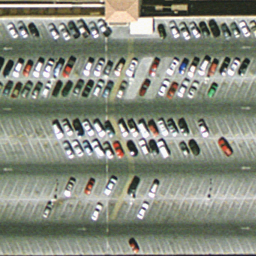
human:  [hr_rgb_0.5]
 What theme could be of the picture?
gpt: parking lot